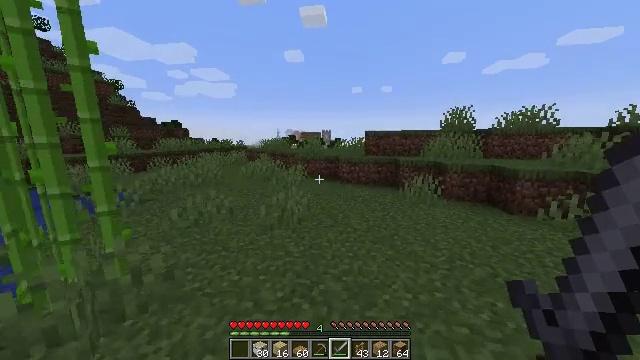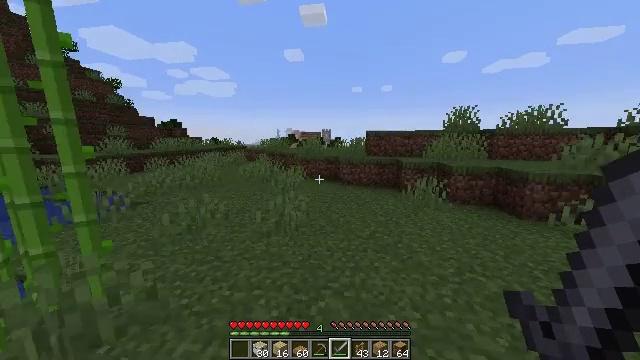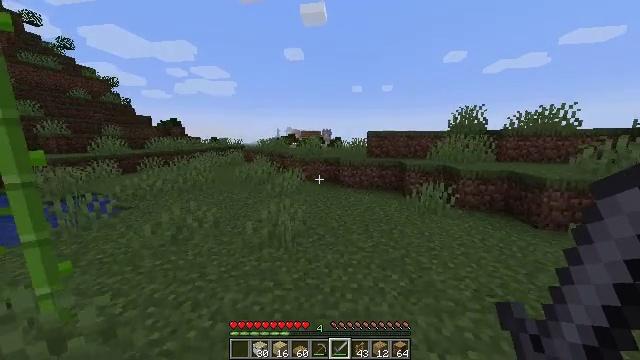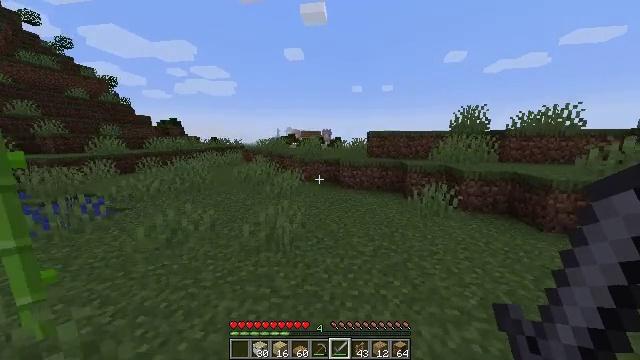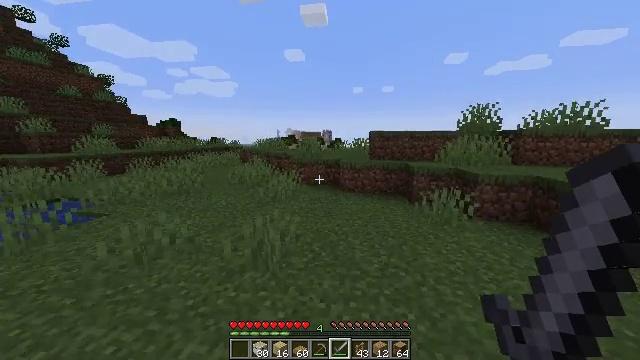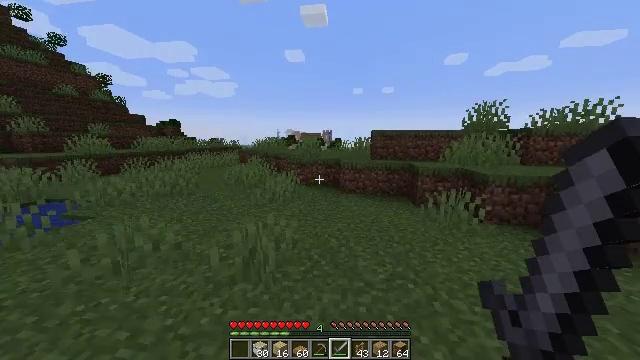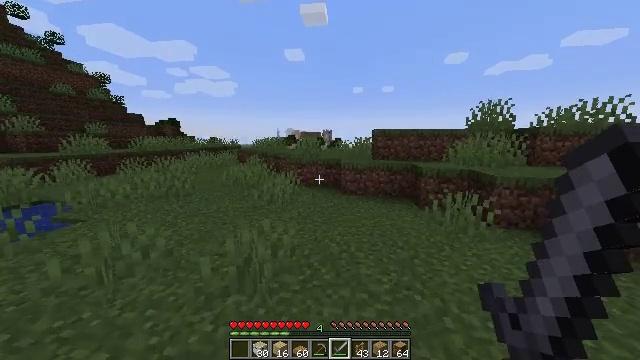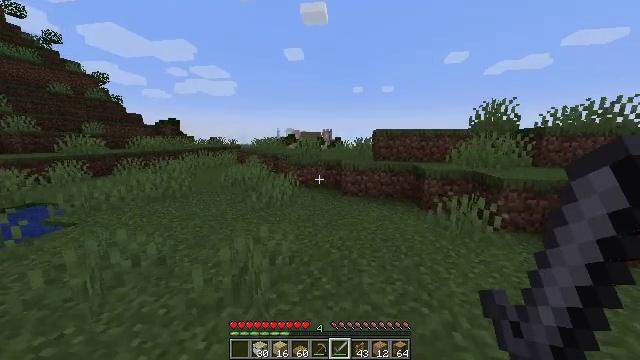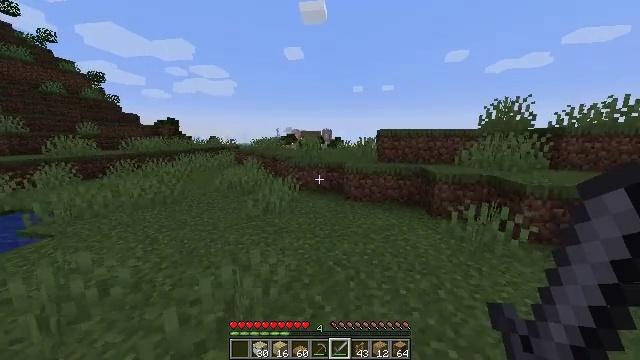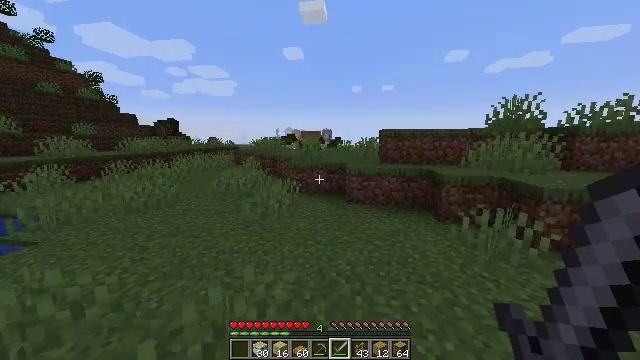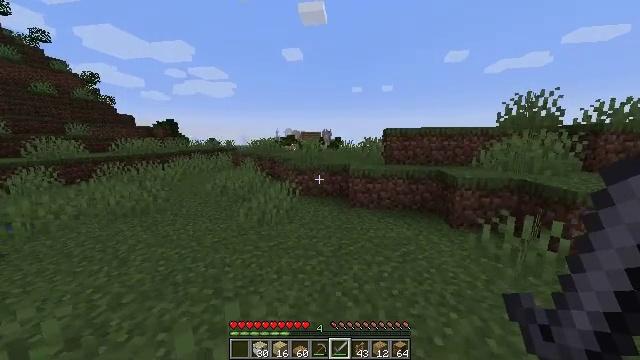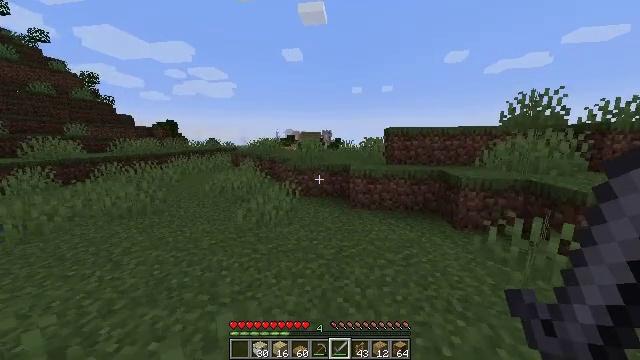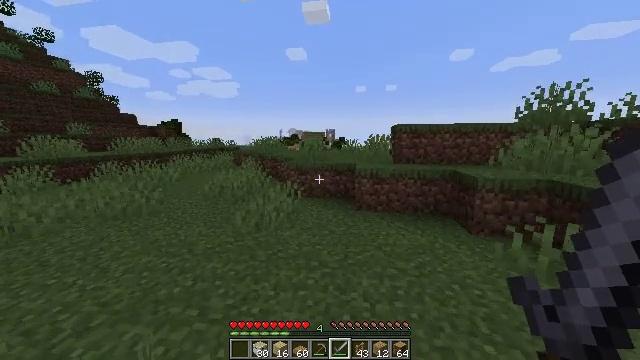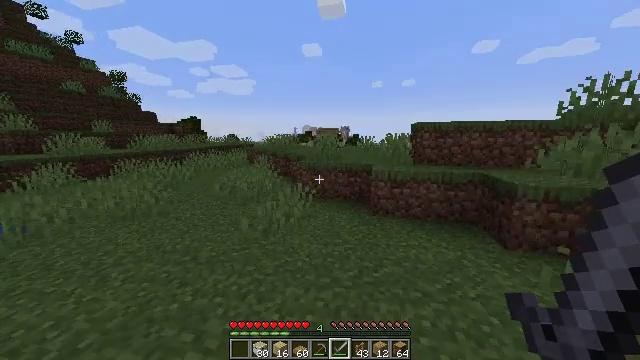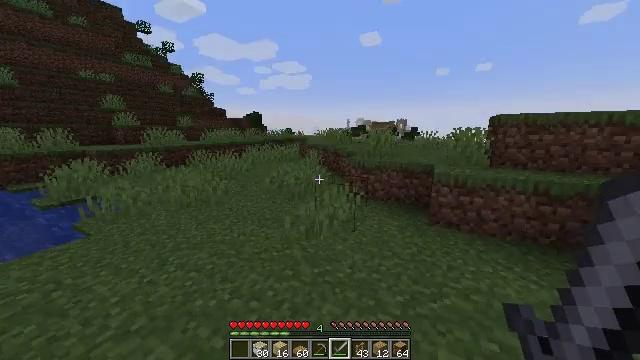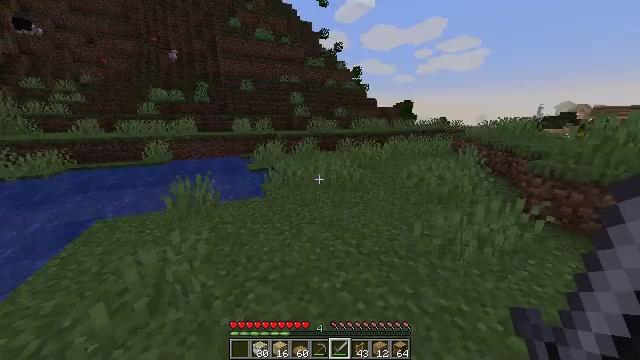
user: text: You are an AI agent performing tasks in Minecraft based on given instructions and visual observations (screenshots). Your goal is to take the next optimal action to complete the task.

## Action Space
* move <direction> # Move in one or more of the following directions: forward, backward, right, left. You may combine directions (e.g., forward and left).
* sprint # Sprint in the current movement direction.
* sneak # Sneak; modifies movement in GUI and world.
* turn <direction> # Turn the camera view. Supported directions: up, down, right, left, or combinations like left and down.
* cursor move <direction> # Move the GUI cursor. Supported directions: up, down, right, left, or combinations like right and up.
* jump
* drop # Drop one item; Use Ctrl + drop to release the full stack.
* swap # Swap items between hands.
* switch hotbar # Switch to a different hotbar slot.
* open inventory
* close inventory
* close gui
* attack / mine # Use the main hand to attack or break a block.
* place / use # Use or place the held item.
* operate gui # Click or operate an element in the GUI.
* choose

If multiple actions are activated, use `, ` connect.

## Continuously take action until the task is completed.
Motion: motion action
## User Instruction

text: Break the sugar cane.
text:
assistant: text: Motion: move forward, sprint
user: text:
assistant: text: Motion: move forward, sprint
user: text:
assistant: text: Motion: move forward, sprint
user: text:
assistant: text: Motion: move forward, sprint
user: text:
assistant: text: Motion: move forward, sprint
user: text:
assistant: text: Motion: move forward, sprint
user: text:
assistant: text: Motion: move forward, sprint
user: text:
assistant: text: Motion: move forward, sprint
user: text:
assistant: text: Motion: move forward, sprint
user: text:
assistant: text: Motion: move forward, sprint
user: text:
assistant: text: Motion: move forward, sprint
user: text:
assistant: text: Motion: move forward, sprint
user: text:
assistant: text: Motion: move forward, sprint, turn left
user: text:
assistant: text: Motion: move forward, sprint, turn left and down
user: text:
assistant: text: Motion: move forward, sprint, turn left and down
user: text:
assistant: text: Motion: move forward, sprint, turn left
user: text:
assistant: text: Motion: sprint, turn left
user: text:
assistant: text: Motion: sprint, turn left
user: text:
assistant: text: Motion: sprint, turn left
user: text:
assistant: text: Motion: turn left
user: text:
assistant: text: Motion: turn left
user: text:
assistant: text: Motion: no_op
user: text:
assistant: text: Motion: turn left
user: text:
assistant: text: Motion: turn left
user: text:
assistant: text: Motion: turn left
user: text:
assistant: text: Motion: move forward, turn left
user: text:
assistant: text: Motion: move forward
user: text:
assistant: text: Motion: move forward
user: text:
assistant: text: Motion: move forward, turn left
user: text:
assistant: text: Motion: move forward, turn left